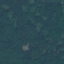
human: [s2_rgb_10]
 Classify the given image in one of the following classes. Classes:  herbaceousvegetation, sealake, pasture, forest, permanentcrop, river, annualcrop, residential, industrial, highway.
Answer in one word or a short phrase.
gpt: Forest